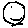
Label: smiley face